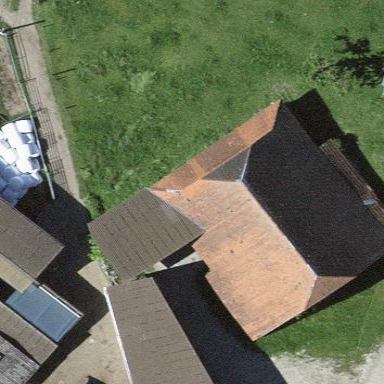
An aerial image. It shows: Rural barn.